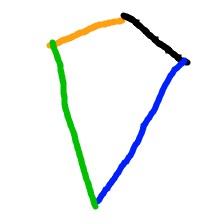
Shape: kite